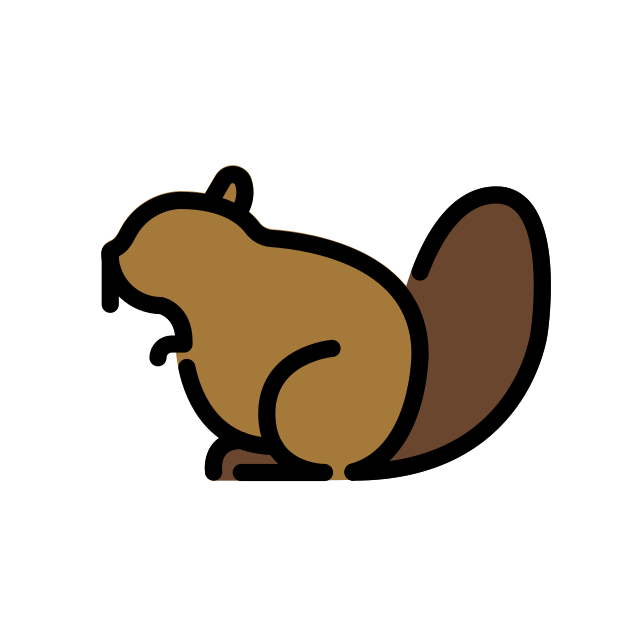
Emoji: 🦫
Name: beaver
Unicode: 0x1f9ab